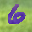
Label: 6